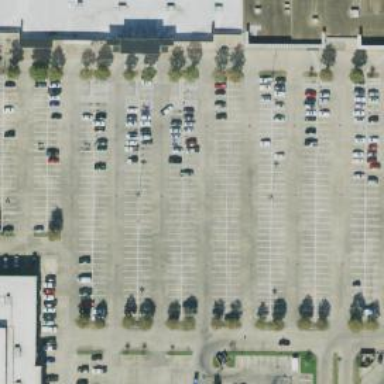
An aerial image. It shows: Parking space.